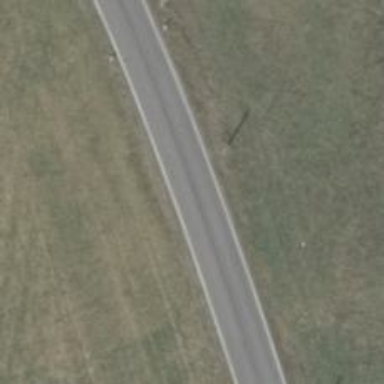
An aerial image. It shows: Secondary road with asphalt surface.